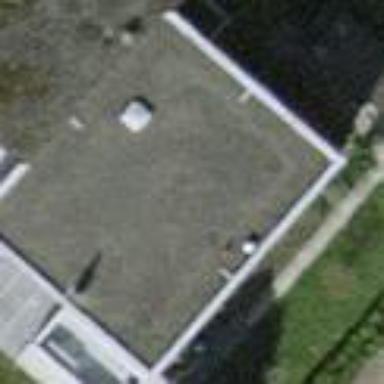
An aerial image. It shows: Terrace building.